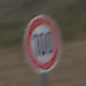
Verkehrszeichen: Geschwindigkeit100
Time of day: Midday
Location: Outdoor (Nature)
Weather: PartlyCloudy
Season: NotSpecified
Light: Natural